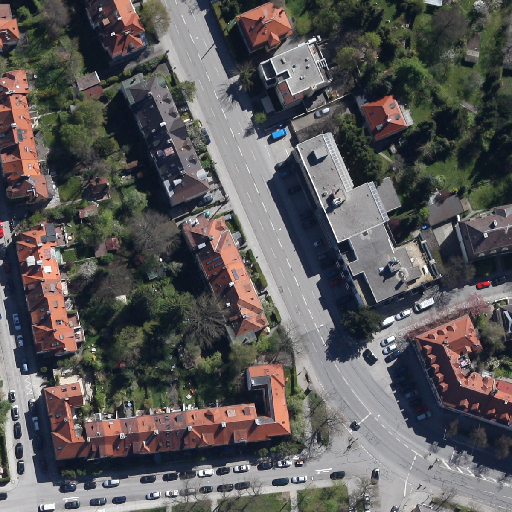
Referring expression: car in the parking area